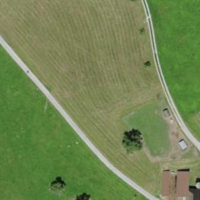
EUNIS habitat code: 24
Species observed at this site:
Cardamine pratensis